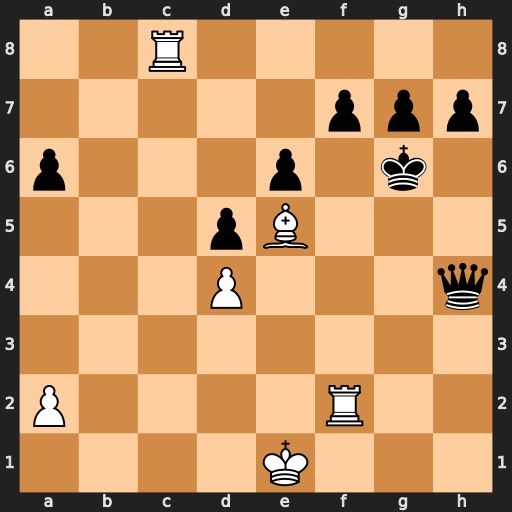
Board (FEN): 2R5/5ppp/p3p1k1/3pB3/3P3q/8/P4R2/4K3
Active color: w
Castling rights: -
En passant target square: -
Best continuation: Rg8 f6 Bxf6 Qxf6 Rxf6+